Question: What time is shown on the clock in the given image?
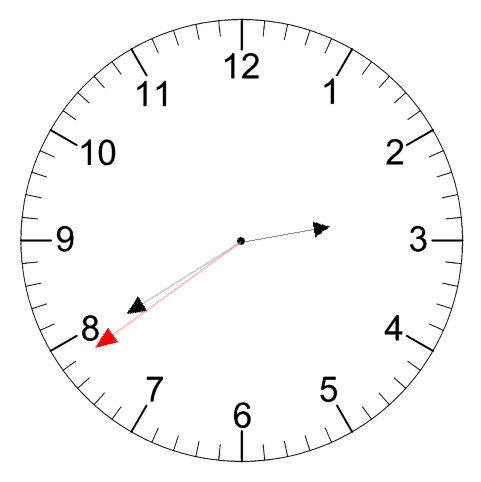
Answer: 02:39:39